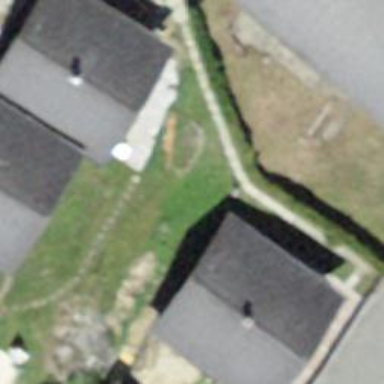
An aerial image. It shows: Detached building.